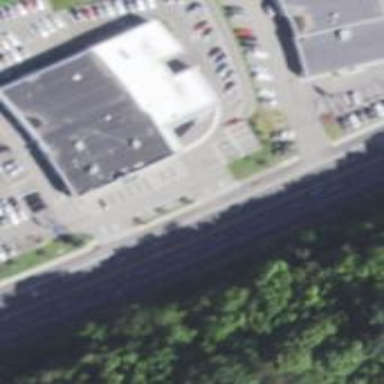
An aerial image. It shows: Retail building.